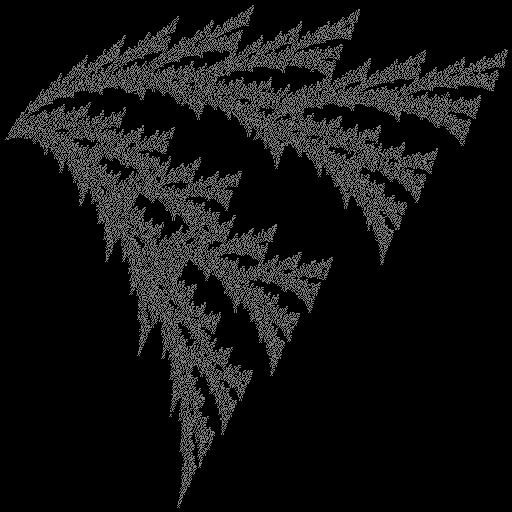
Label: watersprite